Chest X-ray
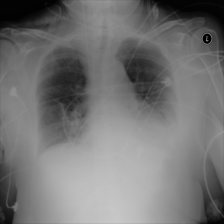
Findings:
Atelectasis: positive
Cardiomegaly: negative
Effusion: negative
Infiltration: negative
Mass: negative
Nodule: negative
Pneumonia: negative
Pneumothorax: negative
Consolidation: negative
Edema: negative
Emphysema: negative
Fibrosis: negative
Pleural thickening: negative
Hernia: negative